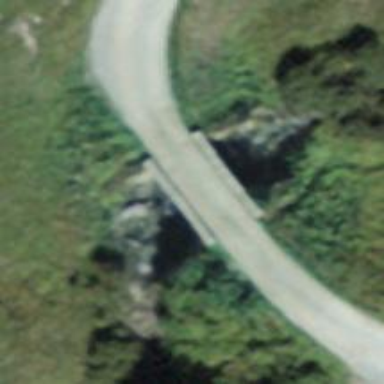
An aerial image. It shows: Fine gravel surface unclassified road with bridge.